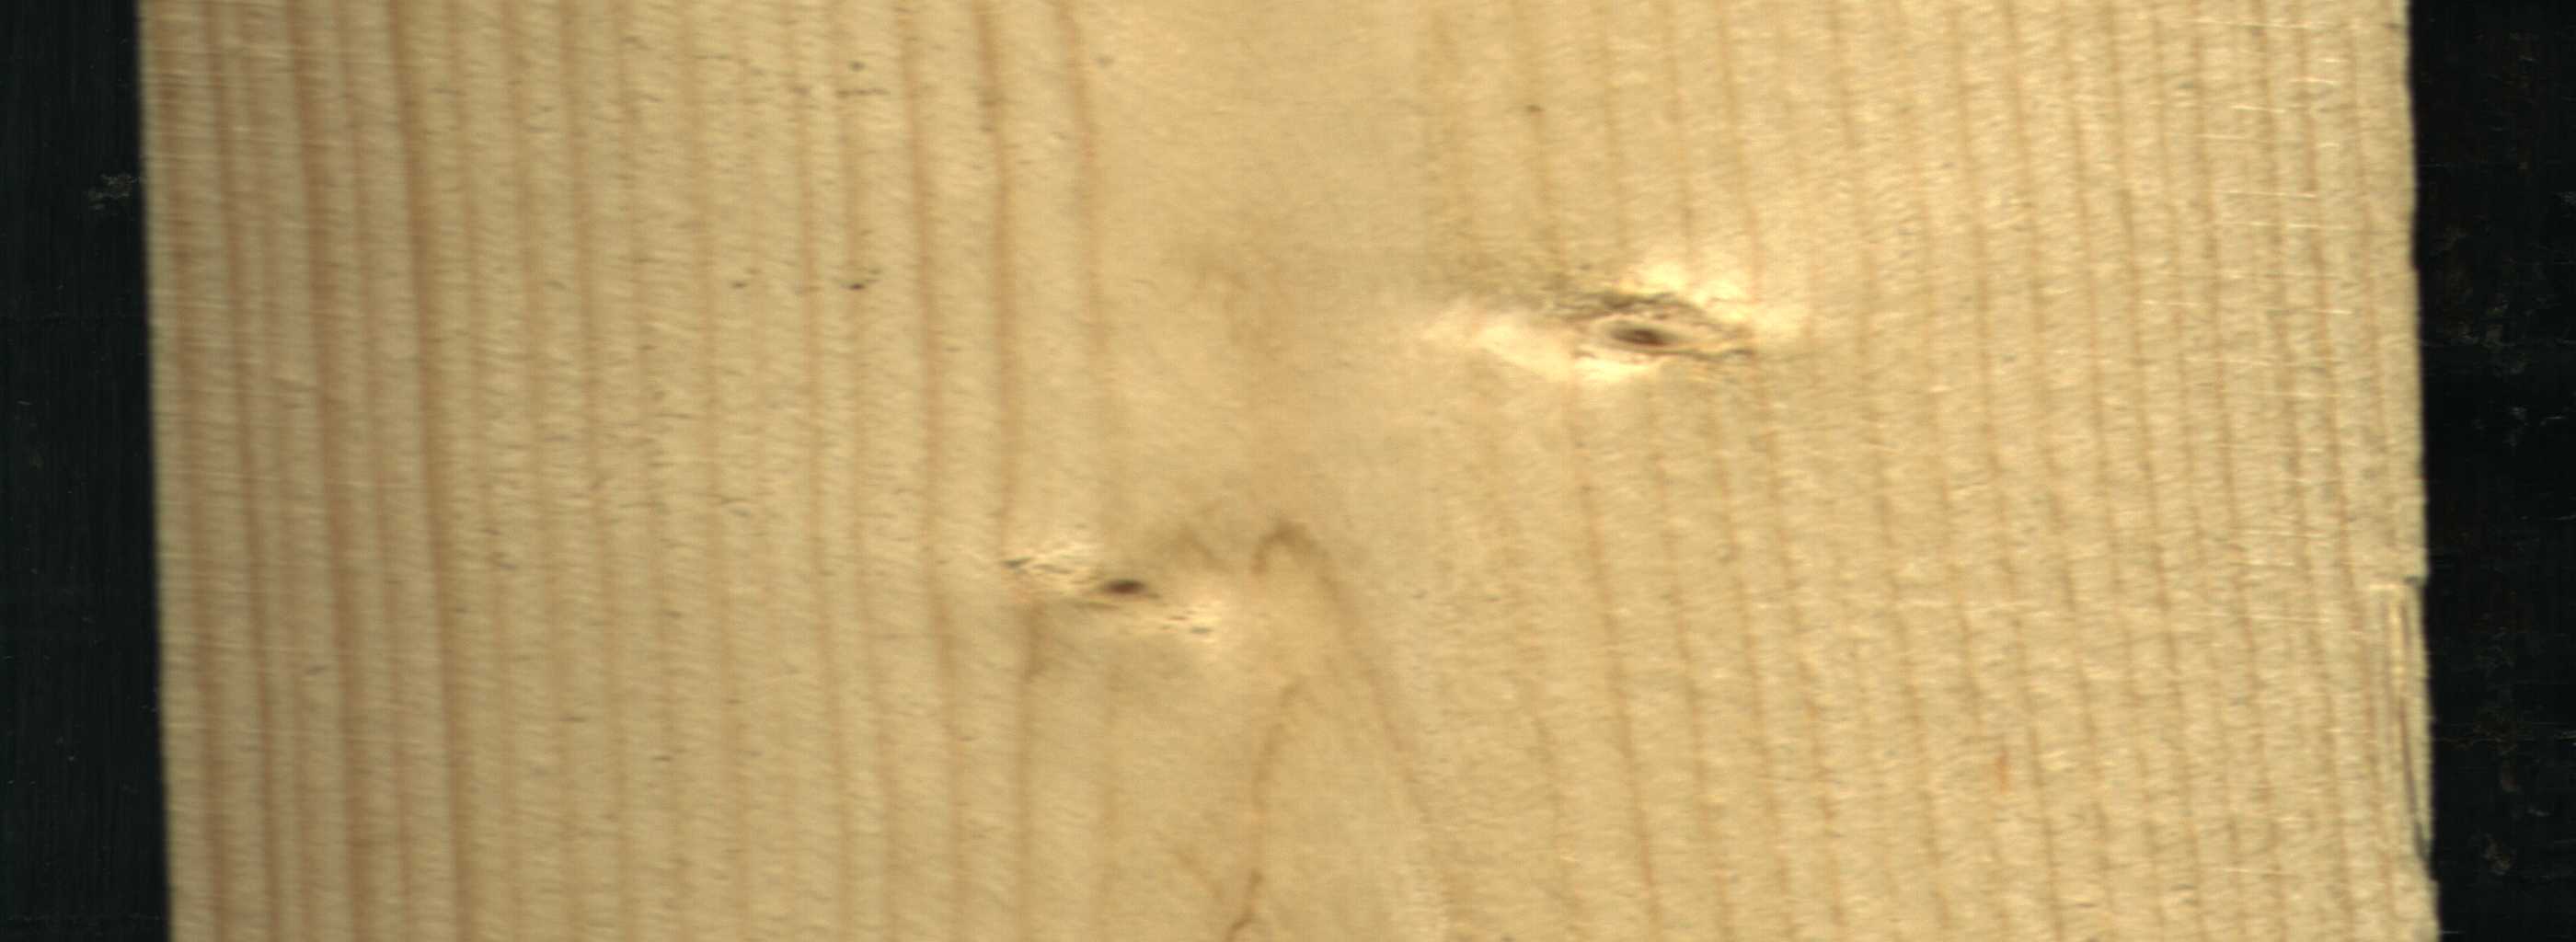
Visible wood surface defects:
Live_Knot
Live_Knot